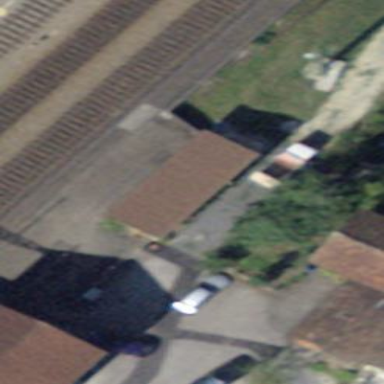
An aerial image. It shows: Transportation building.